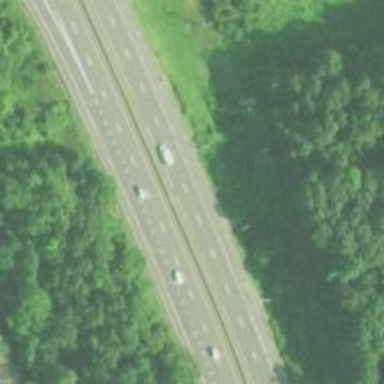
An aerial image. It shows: Motorway link.